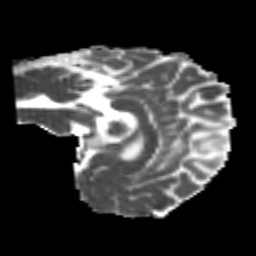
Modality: MD
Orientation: sagittal
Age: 25
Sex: male
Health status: healthy
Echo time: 0.074 s